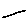
Label: line